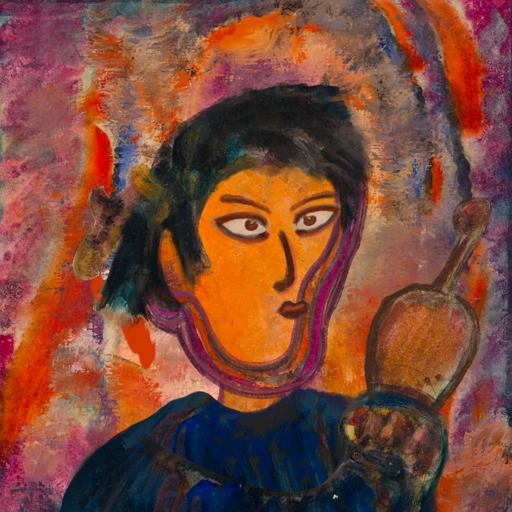
Background: Experience, Head And Neck Side: Hypocrite_w_Hair, Face Side: Roy_Bahadur, Bust: Pipe, Hair Side: Pipe, Head Accessory: Blank, Second Necklace: Blank, Necklace: Blank, Baby: Blank